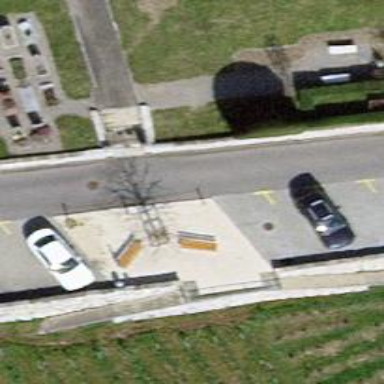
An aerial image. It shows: Viewpoint with bench for visitors to enjoy the scenery.